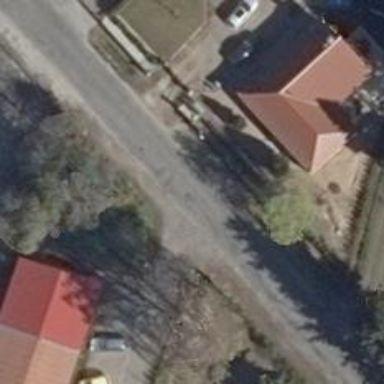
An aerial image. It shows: Unclassified road with paved surface.